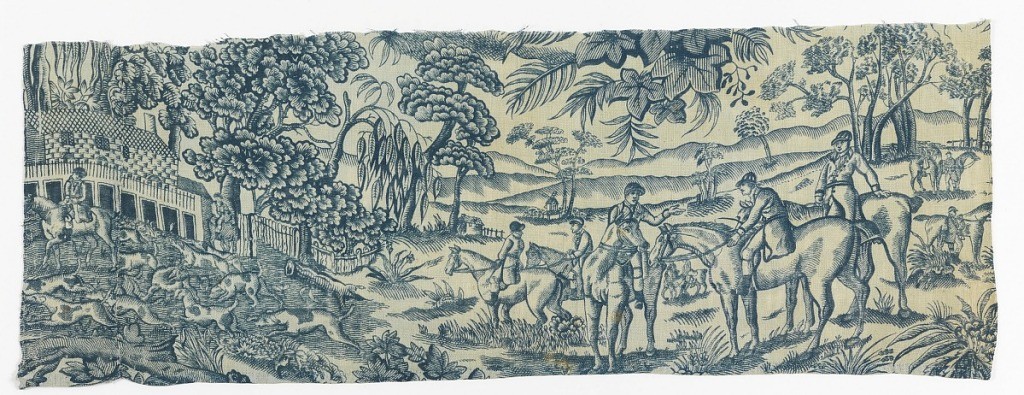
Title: Fragment
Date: late 18th–early 19th century
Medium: cotton Technique: roller printed on plain weave
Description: Printed cotton fragment. Blue dye on white ground showing equestrian hunters with hounds in landscape.